Question: I have a problem which I can't seem to fix.
My task is simple : I want to connect to the machine in our network which is an used IBM Server and has SQL running on it.
My PHP connection script is as following :
'''
// Melde alle PHP Fehler
error_reporting(-1);
ini_set('display_errors', 1);
// Server in diesem Format: <computer>\<instance name> oder
// <server>,<port>, falls nicht der Standardport verwendet wird
error_reporting(E_ALL);
$serverName = "SERVERNAME\MSSQLSRV";
$connectionInfo = array('Database'=>'hgadb', "UID"=>"USERNAME", "PWD"=>"PASSWORD");
$conn = sqlsrv_connect($serverName, $connectionInfo);
if($conn) {
"Connection established.<br />";
}else {
"Connection could not be established.<br />";
die(print_r(sqlsrv_errors(), true));
}
'''
I am using the Microsoft SQL Server Management Tool and I have set up a Database with the name "hgadb" for test purpose as well as a Login for that database with the username hgadbuser and the matching password.
Everything seems to be set up, but I keep getting the same Error over and over again:
'''
Array ( [0] => Array ( [0] => 28000 [SQLSTATE] => 28000 [1] => 18456 [code] => 18456 [2] => [Microsoft][ODBC Driver 11 for SQL Server][SQL Server]Fehler bei der Anmeldung fr den Benutzer 'USERNAME'. [message] => [Microsoft][ODBC Driver 11 for SQL Server][SQL Server]Fehler bei der Anmeldung fr den Benutzer 'USERNAME'. ) [1] => Array ( [0] => 42000 [SQLSTATE] => 42000 [1] => 4060 [code] => 4060 [2] => [Microsoft][ODBC Driver 11 for SQL Server][SQL Server]Die von der Anmeldung angeforderte hgadb-Datenbank kann nicht geffnet werden. Fehler bei der Anmeldung. [message] => [Microsoft][ODBC Driver 11 for SQL Server][SQL Server]Die von der Anmeldung angeforderte hgadb-Datenbank kann nicht geffnet werden. Fehler bei der Anmeldung. ) [2] => Array ( [0] => 28000 [SQLSTATE] => 28000 [1] => 18456 [code] => 18456 [2] => [Microsoft][ODBC Driver 11 for SQL Server][SQL Server]Fehler bei der Anmeldung fr den Benutzer 'USERNAME'. [message] => [Microsoft][ODBC Driver 11 for SQL Server][SQL Server]Fehler bei der Anmeldung fr den Benutzer 'USERNAME'. ) [3] => Array ( [0] => 42000 [SQLSTATE] => 42000 [1] => 4060 [code] => 4060 [2] => [Microsoft][ODBC Driver 11 for SQL Server][SQL Server]Die von der Anmeldung angeforderte hgadb-Datenbank kann nicht geffnet werden. Fehler bei der Anmeldung. [message] => [Microsoft][ODBC Driver 11 for SQL Server][SQL Server]Die von der Anmeldung angeforderte hgadb-Datenbank kann nicht geffnet werden. Fehler bei der Anmeldung. ) )
'''
I know it's German - translated it says :
'''
[message] => [Microsoft][ODBC Driver 11 for SQL Server][SQL Server]The from the login requested database: DATABASENAME-Database cannot be opened. Error with login. ) )
'''
What am I missing here?
When I am trying to login with SSMS over SQL Server Authentification I get the following error message
'''
===================================
Cannot connect to SQL\MSSQLSRV.
===================================
Die Standarddatenbank des Benutzers kann nicht geoffnet werden. Fehler bei der Anmeldung.
Fehler bei der Anmeldung fur den Benutzer 'USERNAME'. (.Net SqlClient Data Provider)
------------------------------
For help, click: http://go.microsoft.com/fwlink?ProdName=Microsoft%20SQL%20Server&EvtSrc=MSSQLServer&EvtID=4064&LinkId=20476
------------------------------
Server Name: SERVERNAME\MSSQLSRV
Error Number: 4064
Severity: 11
State: 1
Line Number: 65536
------------------------------
Program Location:
at System.Data.SqlClient.SqlInternalConnection.OnError(SqlException exception, Boolean breakConnection, Action'1 wrapCloseInAction)
at System.Data.SqlClient.TdsParser.ThrowExceptionAndWarning(TdsParserStateObject stateObj, Boolean callerHasConnectionLock, Boolean asyncClose)
at System.Data.SqlClient.TdsParser.TryRun(RunBehavior runBehavior, SqlCommand cmdHandler, SqlDataReader dataStream, BulkCopySimpleResultSet bulkCopyHandler, TdsParserStateObject stateObj, Boolean& dataReady)
at System.Data.SqlClient.TdsParser.Run(RunBehavior runBehavior, SqlCommand cmdHandler, SqlDataReader dataStream, BulkCopySimpleResultSet bulkCopyHandler, TdsParserStateObject stateObj)
at System.Data.SqlClient.SqlInternalConnectionTds.CompleteLogin(Boolean enlistOK)
at System.Data.SqlClient.SqlInternalConnectionTds.AttemptOneLogin(ServerInfo serverInfo, String newPassword, SecureString newSecurePassword, Boolean ignoreSniOpenTimeout, TimeoutTimer timeout, Boolean withFailover)
at System.Data.SqlClient.SqlInternalConnectionTds.LoginNoFailover(ServerInfo serverInfo, String newPassword, SecureString newSecurePassword, Boolean redirectedUserInstance, SqlConnectionString connectionOptions, SqlCredential credential, TimeoutTimer timeout)
at System.Data.SqlClient.SqlInternalConnectionTds.OpenLoginEnlist(TimeoutTimer timeout, SqlConnectionString connectionOptions, SqlCredential credential, String newPassword, SecureString newSecurePassword, Boolean redirectedUserInstance)
at System.Data.SqlClient.SqlInternalConnectionTds..ctor(DbConnectionPoolIdentity identity, SqlConnectionString connectionOptions, SqlCredential credential, Object providerInfo, String newPassword, SecureString newSecurePassword, Boolean redirectedUserInstance, SqlConnectionString userConnectionOptions)
at System.Data.SqlClient.SqlConnectionFactory.CreateConnection(DbConnectionOptions options, DbConnectionPoolKey poolKey, Object poolGroupProviderInfo, DbConnectionPool pool, DbConnection owningConnection, DbConnectionOptions userOptions)
at System.Data.ProviderBase.DbConnectionFactory.CreateNonPooledConnection(DbConnection owningConnection, DbConnectionPoolGroup poolGroup, DbConnectionOptions userOptions)
at System.Data.ProviderBase.DbConnectionFactory.TryGetConnection(DbConnection owningConnection, TaskCompletionSource'1 retry, DbConnectionOptions userOptions, DbConnectionInternal& connection)
at System.Data.ProviderBase.DbConnectionClosed.TryOpenConnection(DbConnection outerConnection, DbConnectionFactory connectionFactory, TaskCompletionSource'1 retry, DbConnectionOptions userOptions)
at System.Data.SqlClient.SqlConnection.TryOpen(TaskCompletionSource'1 retry)
at System.Data.SqlClient.SqlConnection.Open()
at Microsoft.SqlServer.Management.SqlStudio.Explorer.ObjectExplorerService.ValidateConnection(UIConnectionInfo ci, IServerType server)
at Microsoft.SqlServer.Management.UI.ConnectionDlg.Connector.ConnectionThreadUser()
'''
When I login with windows authentification and change the database the user is trying to connect to to the "master" database in the folder system database (as seen on the picture below), then i am able to connect to that one with SSMS and my php connection doesn't show any errors.
Why can't I connect to one of my test databases?

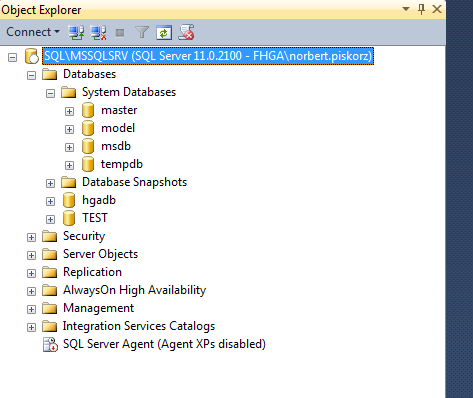
Answer: Problem solved.
I had to set Permissions for the Database in SSMS for Guest and Public connections. Now it works properly.